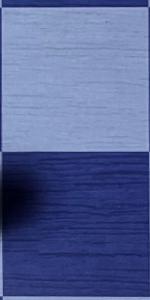
Label: Empty